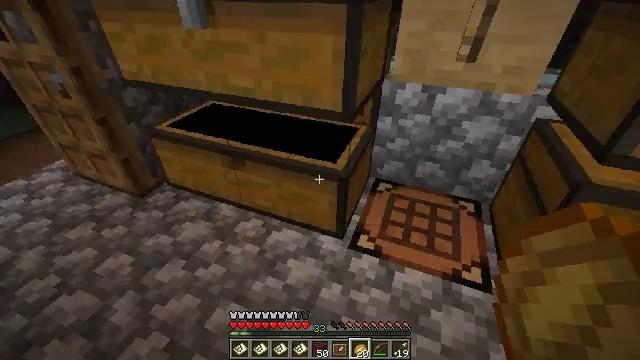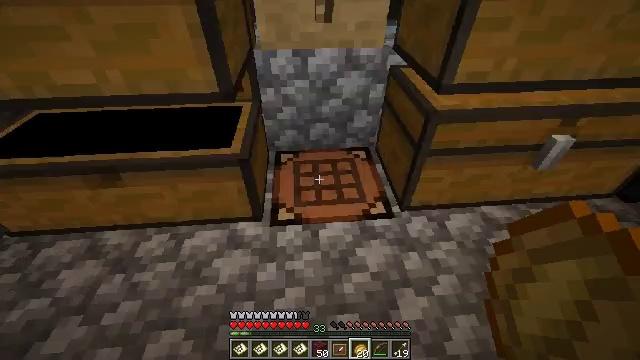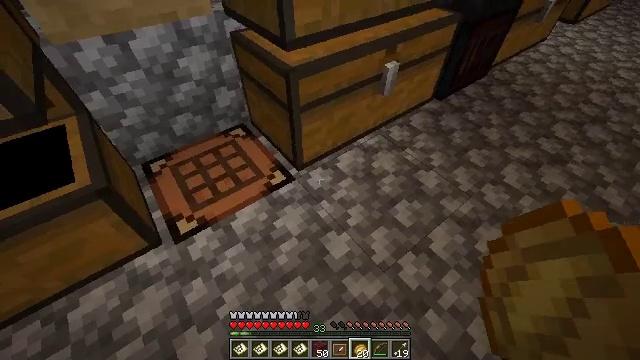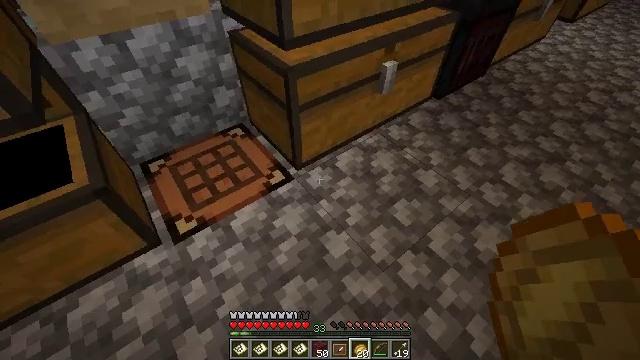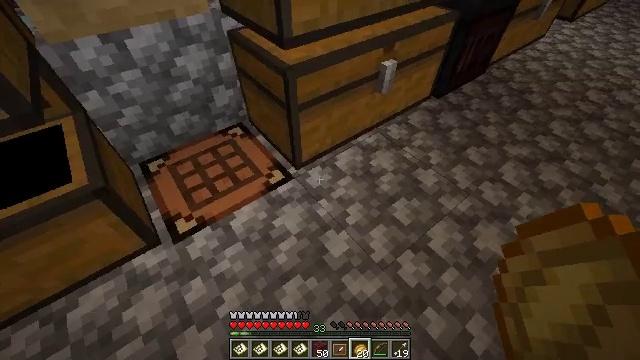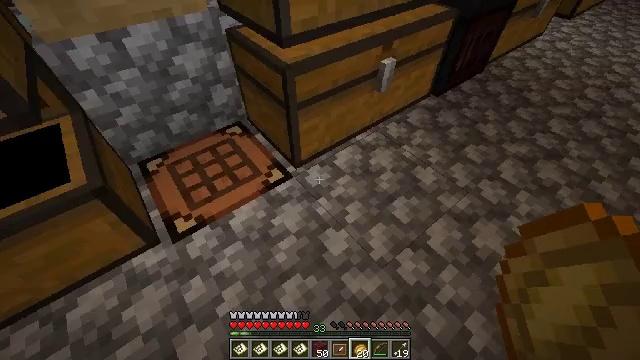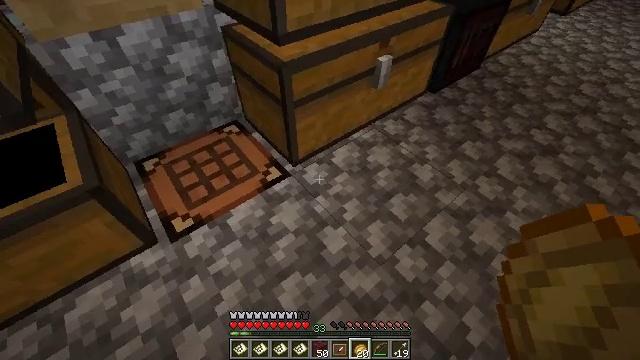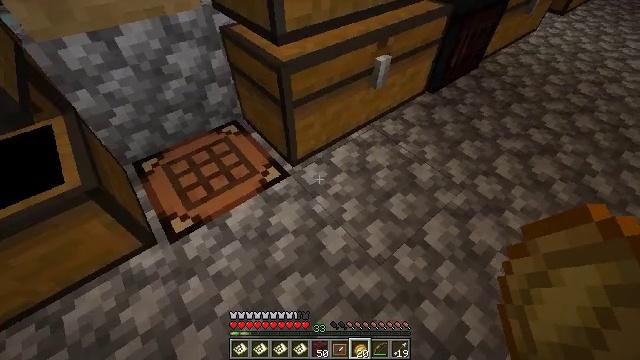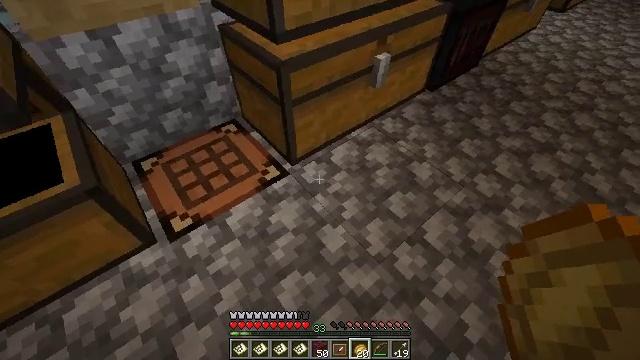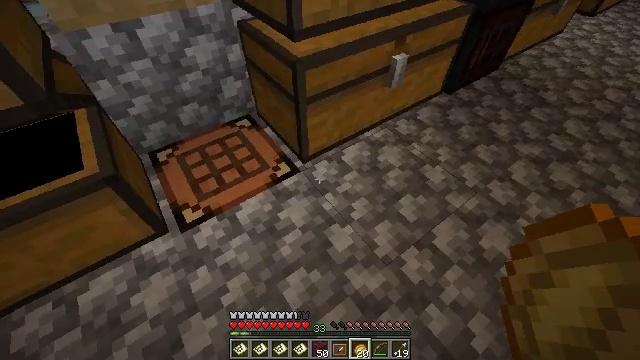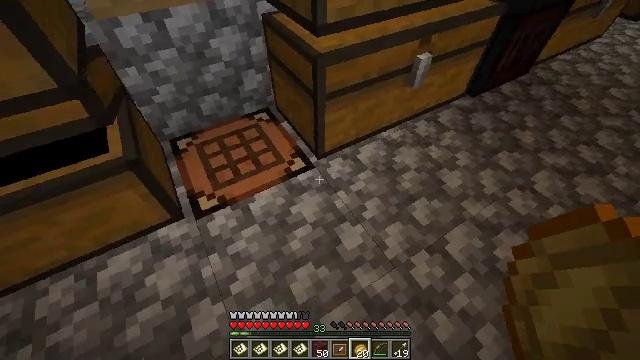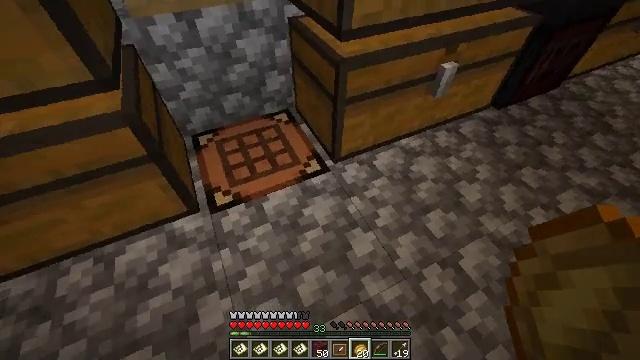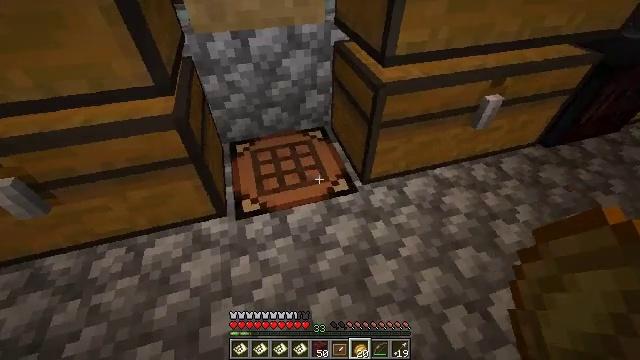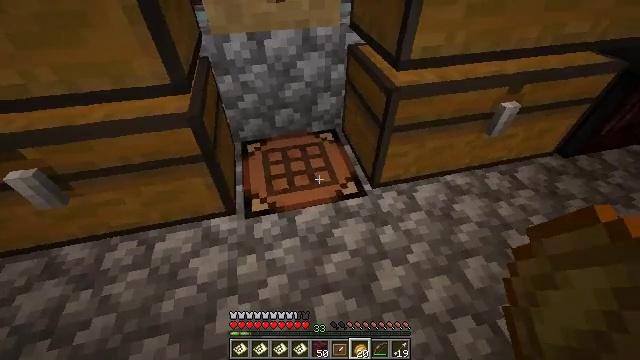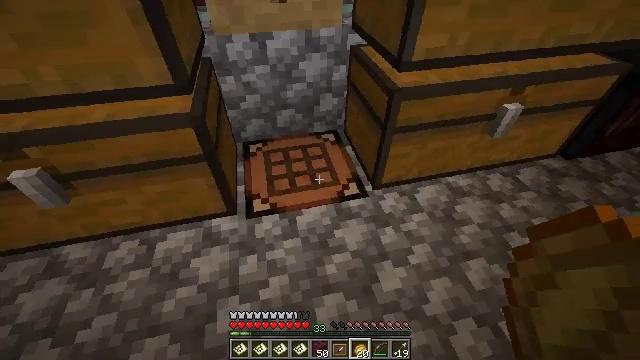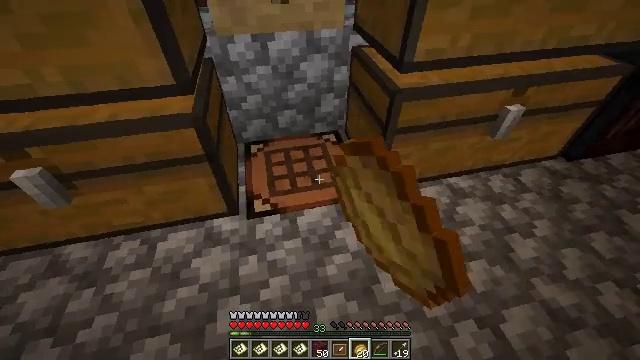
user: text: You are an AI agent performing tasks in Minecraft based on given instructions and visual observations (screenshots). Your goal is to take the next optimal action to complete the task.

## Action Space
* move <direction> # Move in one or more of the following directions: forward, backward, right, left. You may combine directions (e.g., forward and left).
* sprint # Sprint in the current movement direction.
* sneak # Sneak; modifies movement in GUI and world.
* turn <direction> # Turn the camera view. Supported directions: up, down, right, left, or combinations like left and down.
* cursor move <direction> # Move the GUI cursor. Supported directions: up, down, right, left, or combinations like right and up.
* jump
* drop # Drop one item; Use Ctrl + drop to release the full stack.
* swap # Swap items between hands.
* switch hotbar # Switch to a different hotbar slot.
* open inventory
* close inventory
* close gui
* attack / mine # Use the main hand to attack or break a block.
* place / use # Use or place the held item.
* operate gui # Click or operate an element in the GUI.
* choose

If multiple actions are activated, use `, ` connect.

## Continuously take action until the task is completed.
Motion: motion action
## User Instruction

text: Put leather in the center and surround it with sticks to craft an item frame.
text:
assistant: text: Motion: no_op
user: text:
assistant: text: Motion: turn right and down
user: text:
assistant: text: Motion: no_op
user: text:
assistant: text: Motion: no_op
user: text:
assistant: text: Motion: no_op
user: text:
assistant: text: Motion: no_op
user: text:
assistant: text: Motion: no_op
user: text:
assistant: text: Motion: no_op
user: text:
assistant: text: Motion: turn left
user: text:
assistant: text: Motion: turn left
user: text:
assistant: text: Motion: turn left
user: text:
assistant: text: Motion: turn left and up
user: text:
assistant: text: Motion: turn left
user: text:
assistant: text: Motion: use / place
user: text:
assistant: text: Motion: use / place
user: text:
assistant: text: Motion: use / place
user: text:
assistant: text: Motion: no_op
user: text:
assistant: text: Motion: no_op
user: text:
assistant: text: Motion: open gui
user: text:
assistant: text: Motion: no_op
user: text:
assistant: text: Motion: cursor move left and up
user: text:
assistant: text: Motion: cursor move left and up
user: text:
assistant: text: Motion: cursor move left and up
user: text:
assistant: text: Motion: cursor move left and up
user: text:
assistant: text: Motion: no_op
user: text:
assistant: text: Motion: no_op
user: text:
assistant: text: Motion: no_op
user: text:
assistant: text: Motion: cursor move down
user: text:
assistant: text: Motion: no_op
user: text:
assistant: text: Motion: no_op